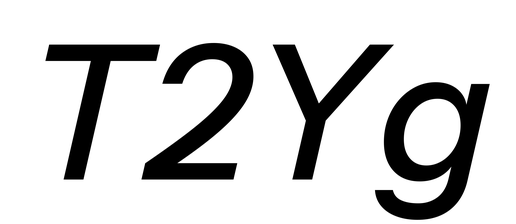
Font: InstrumentSans-Italic_Medium_Italic